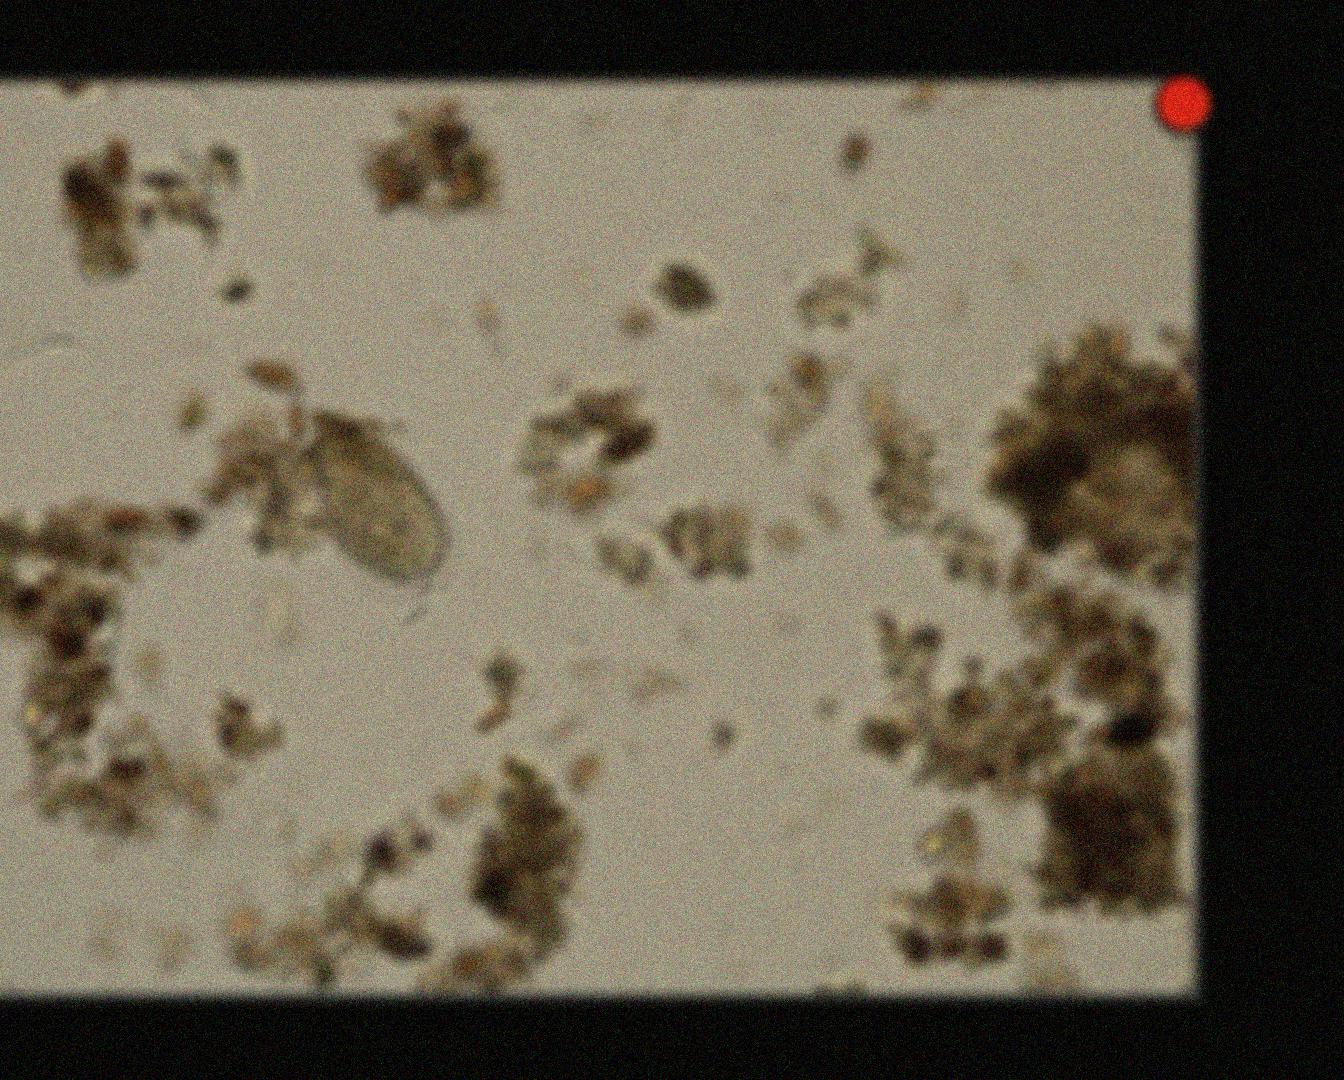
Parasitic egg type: Hookworm egg